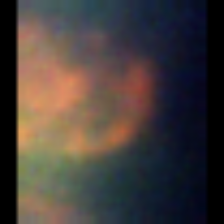
Taxon: Unknown_full_image
Group: Unknown